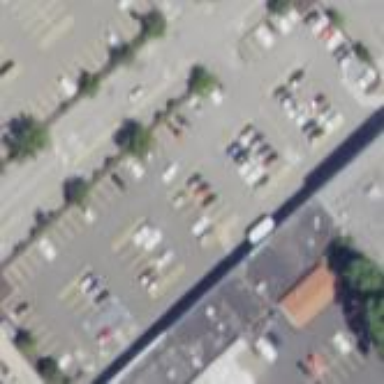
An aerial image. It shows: Parking area with surface.